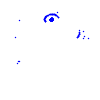
Particle: electron